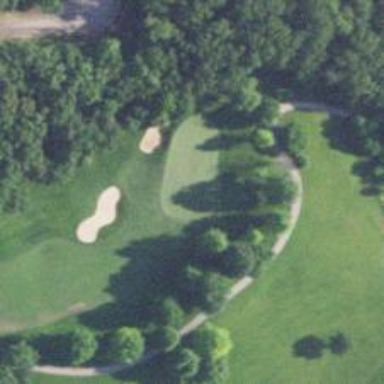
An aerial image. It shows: View of golf hole.